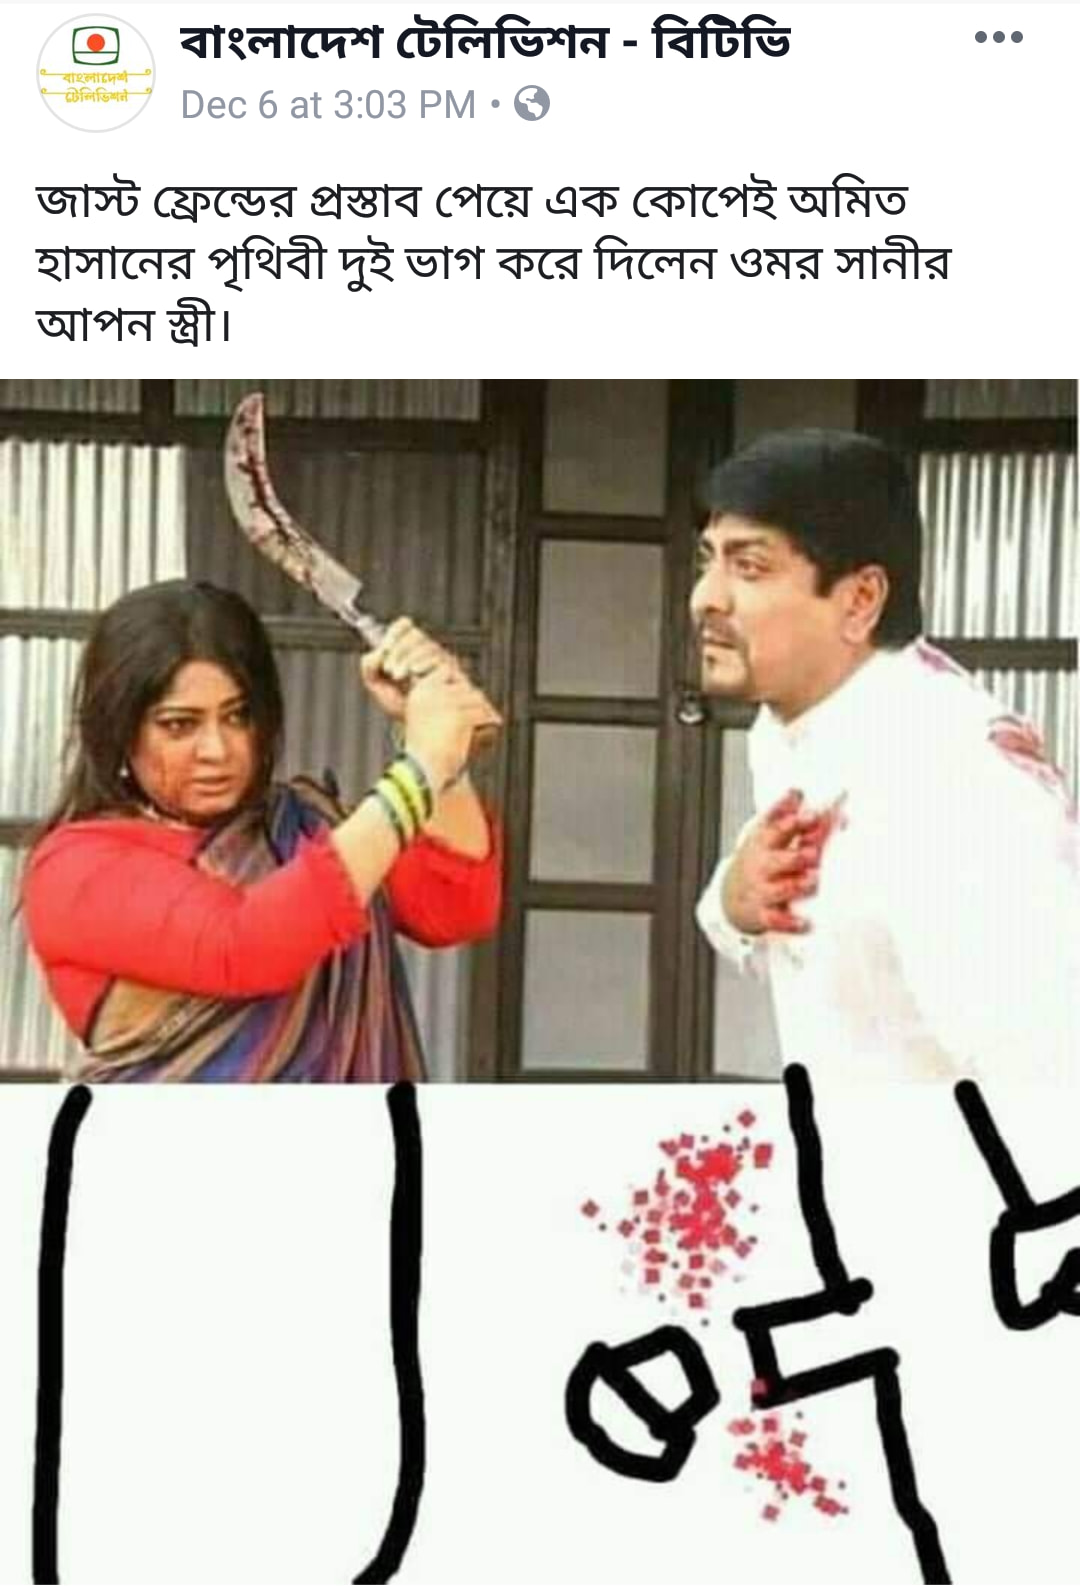
Caption: বাংলাদেশ টেলিভিশন - বিটিভি   জাস্ট ফ্রেন্ডের প্রস্তাব পেয়ে এক কোপেই অমিত হাসানের পৃথিবী দুই ভাগ করে দিলেন ওমর সানীর আপন স্ত্রী ।
Label: hate